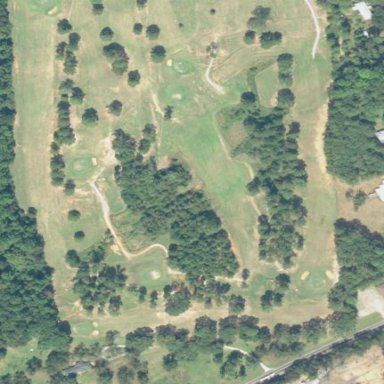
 place for golfing and leisure activities."